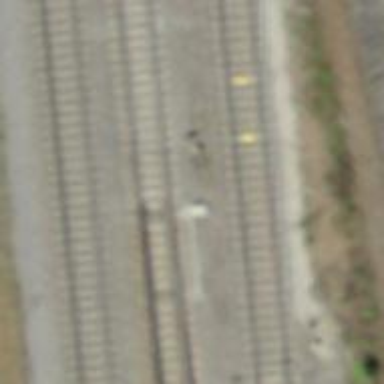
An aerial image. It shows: Railway track with contact lines for electrification.